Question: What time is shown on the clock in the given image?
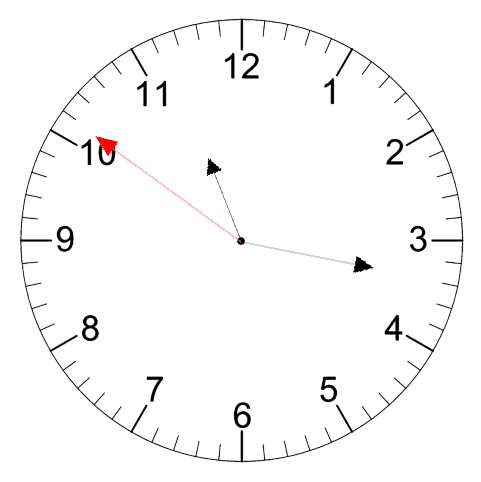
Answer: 11:16:51